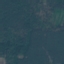
Land use / land cover: Forest